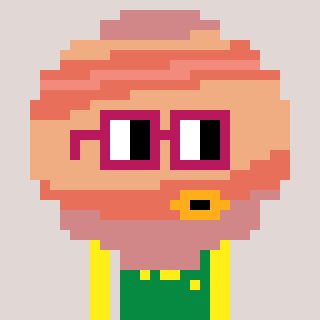
a pixel art character with square dark red glasses, a jupiter-shaped head and a green-colored body on a warm background